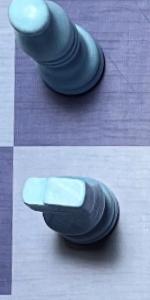
Label: Knight_White